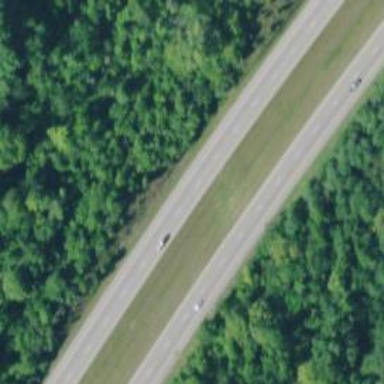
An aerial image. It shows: Trunk highway with expressway features.